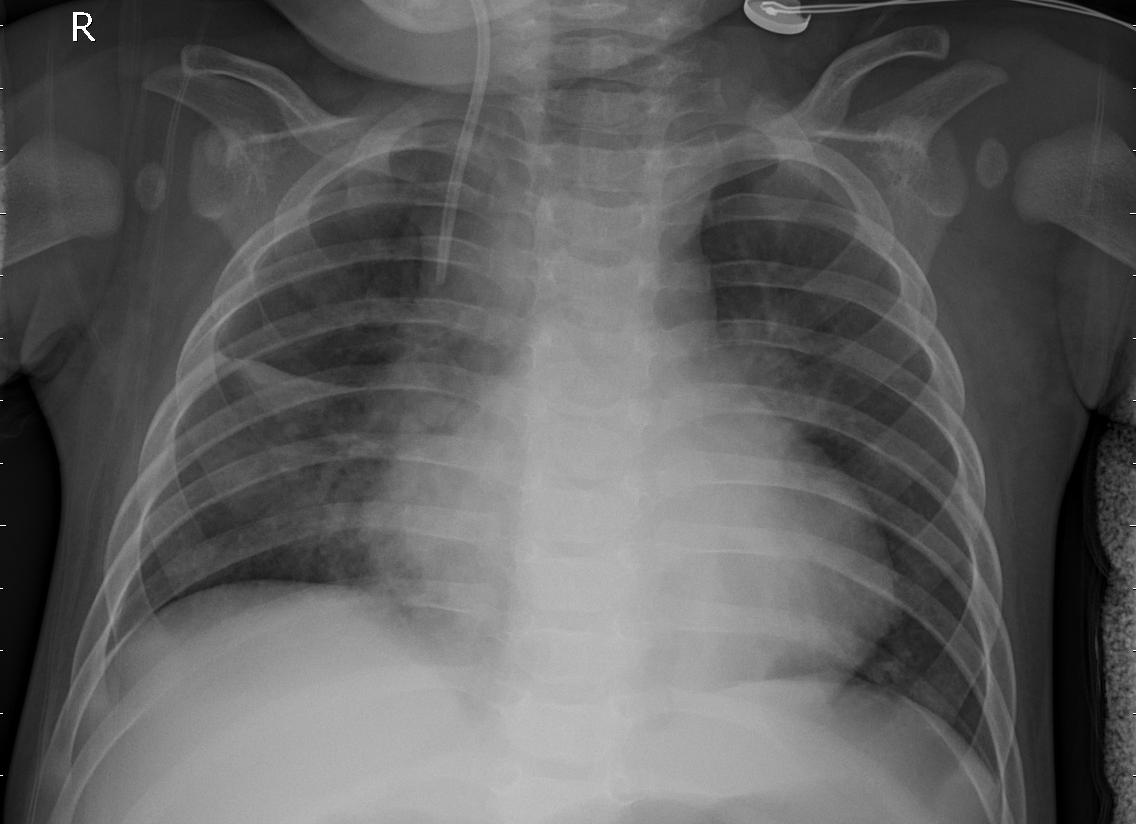
Diagnosis: PNEUMONIA